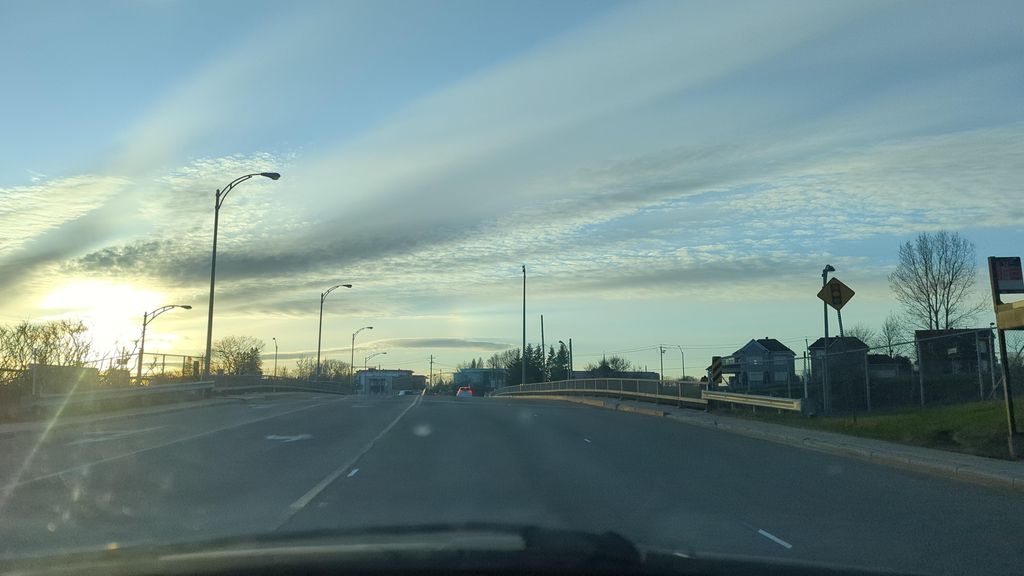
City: quebec_city